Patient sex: F
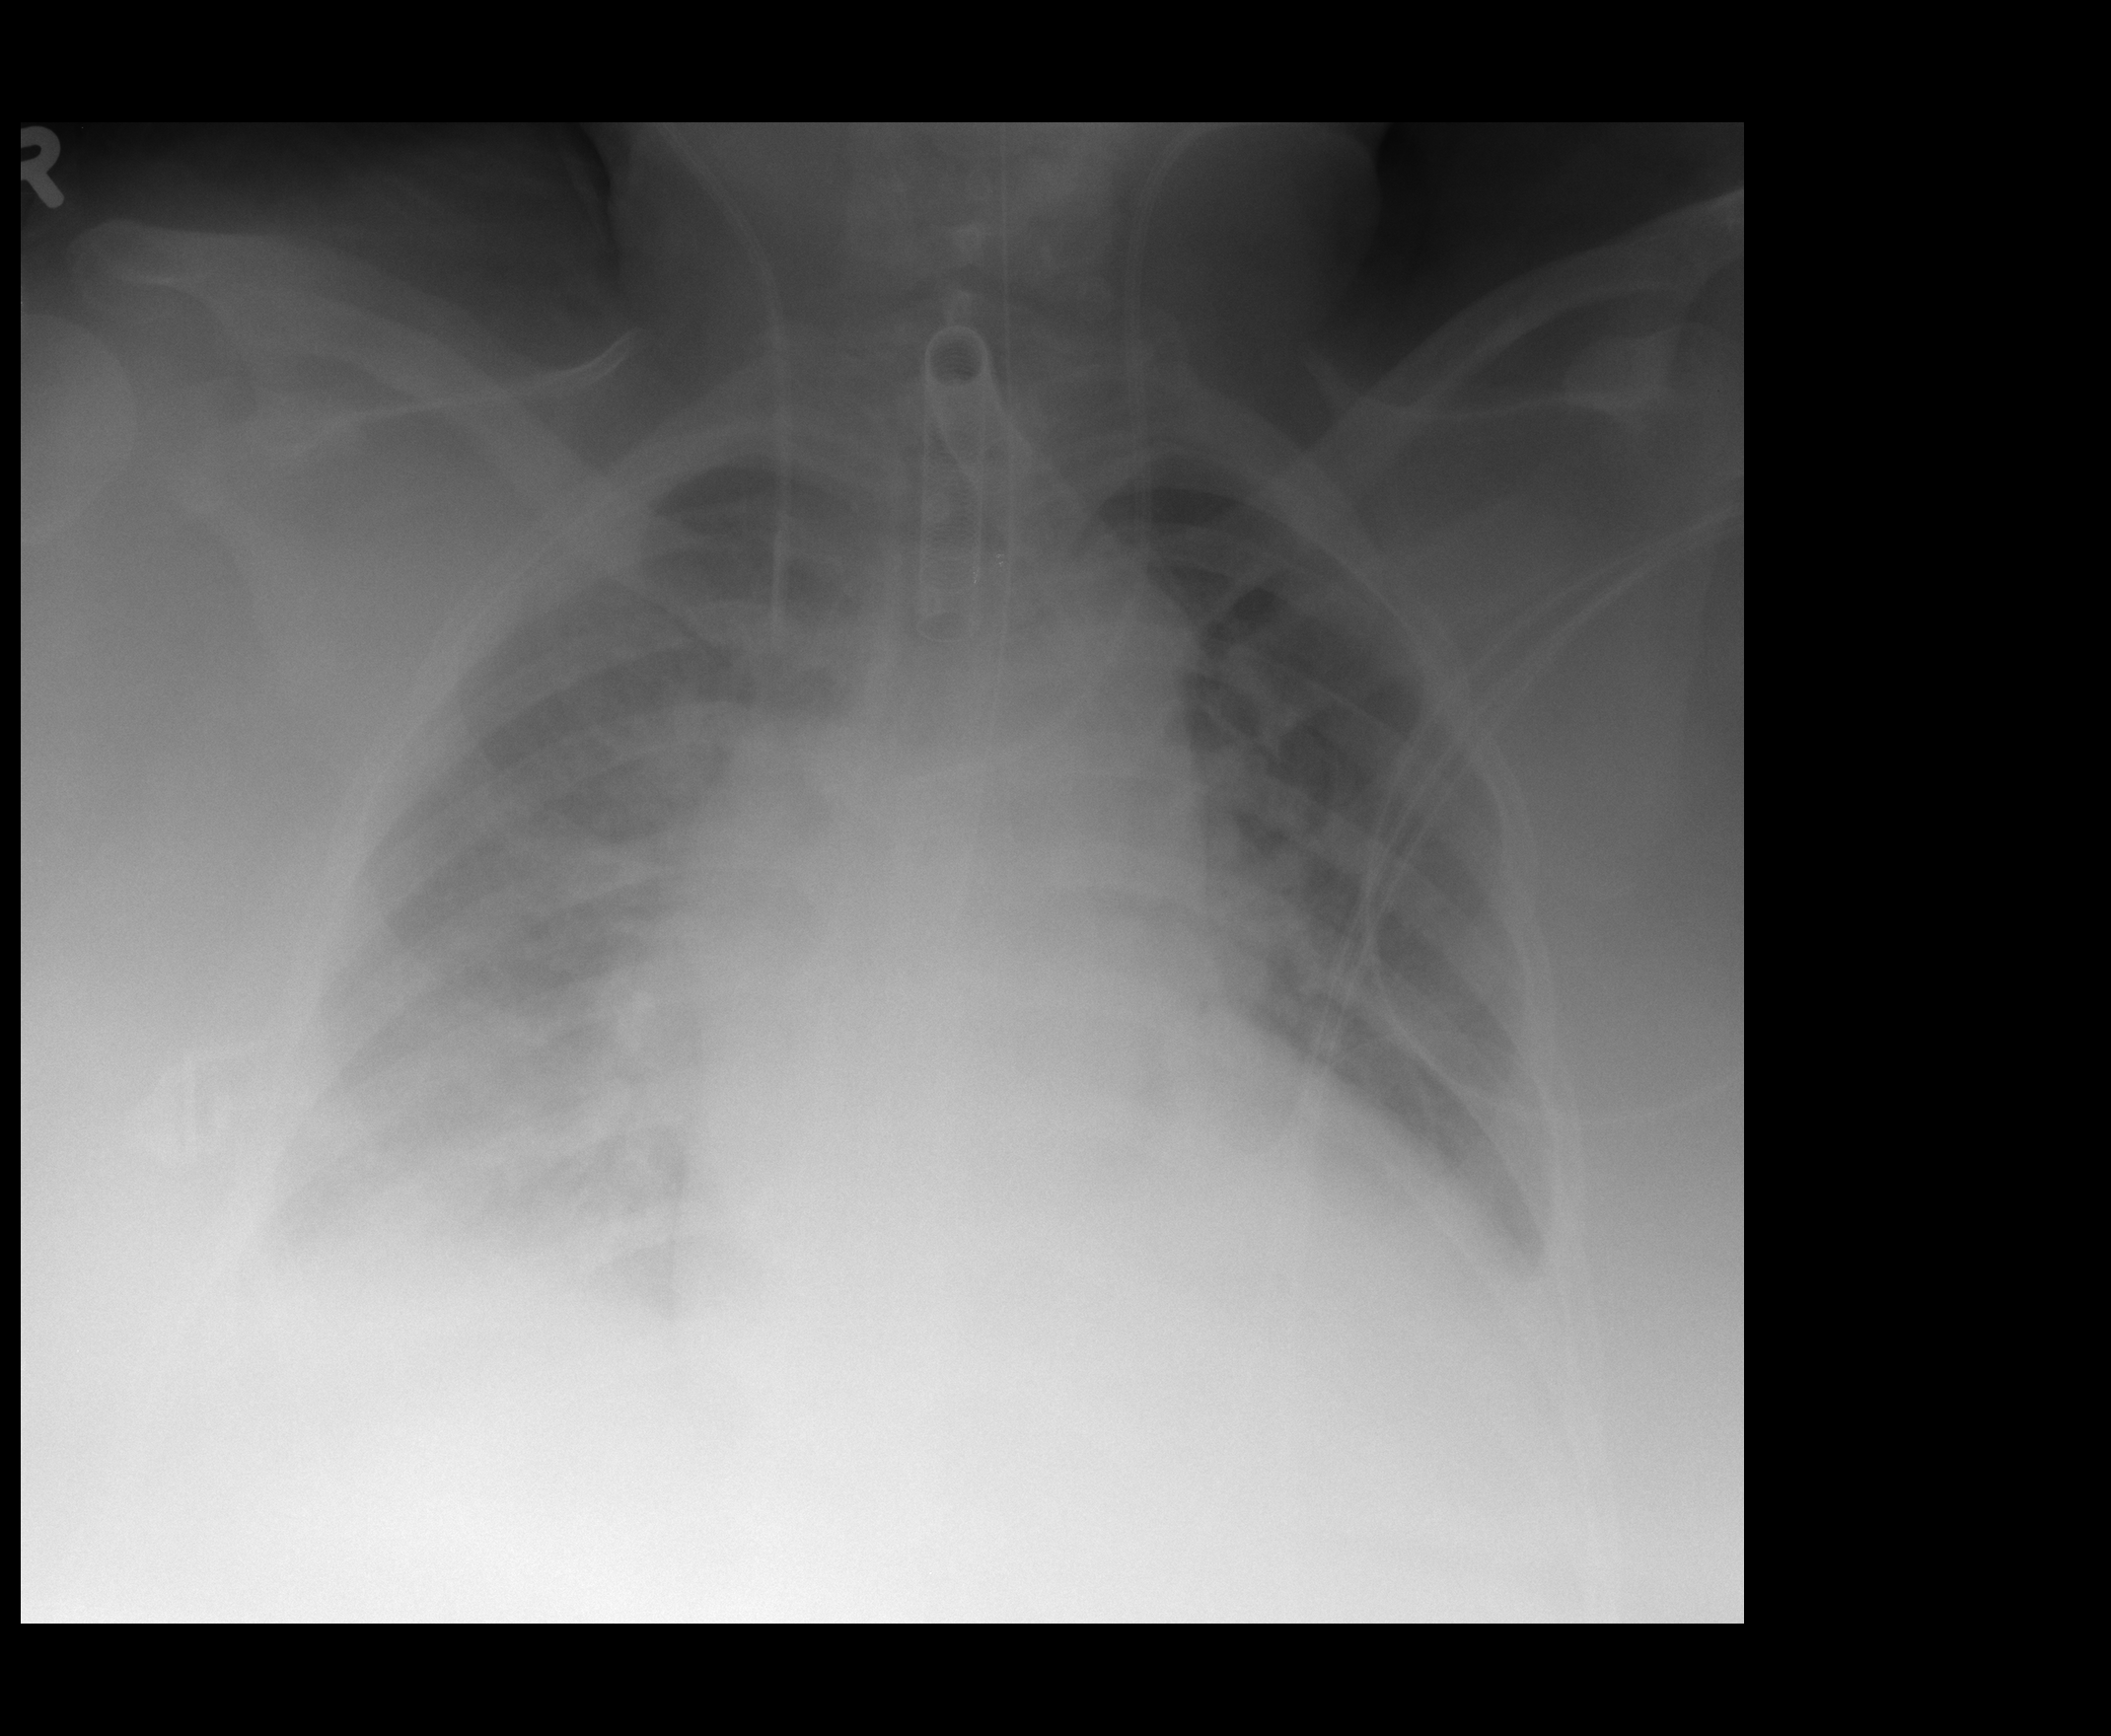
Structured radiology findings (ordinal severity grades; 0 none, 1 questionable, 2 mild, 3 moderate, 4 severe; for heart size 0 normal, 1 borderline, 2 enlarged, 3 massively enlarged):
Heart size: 2
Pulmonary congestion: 3
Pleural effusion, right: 2
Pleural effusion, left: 2
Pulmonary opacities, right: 2
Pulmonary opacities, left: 2
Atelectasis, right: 2
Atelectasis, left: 2